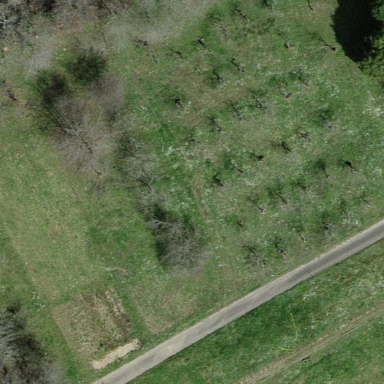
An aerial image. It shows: Orchard.